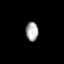
Tissue: prostate
Cell type: T cells
Senescence score: 0.3315
Nuclear area (px): 229
Mean DAPI intensity: 171.511